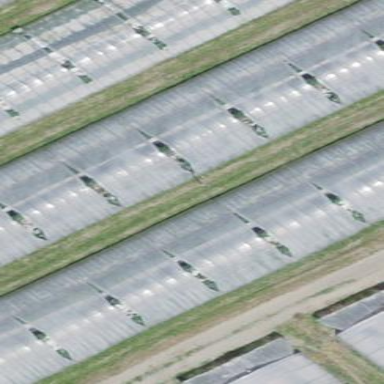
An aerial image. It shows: Greenhouse.